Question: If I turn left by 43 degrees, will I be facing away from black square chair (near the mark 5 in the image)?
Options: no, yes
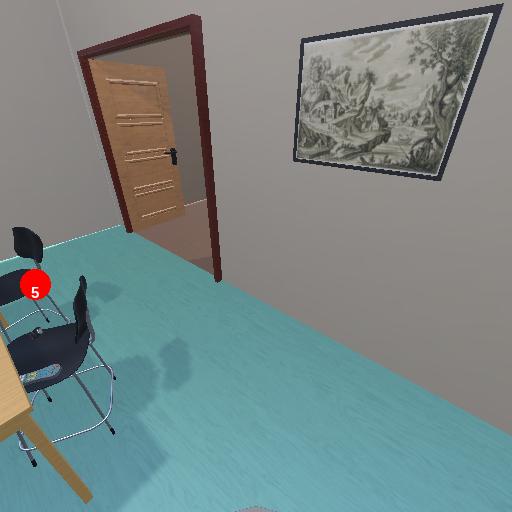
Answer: no